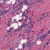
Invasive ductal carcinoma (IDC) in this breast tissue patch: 1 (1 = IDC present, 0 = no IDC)